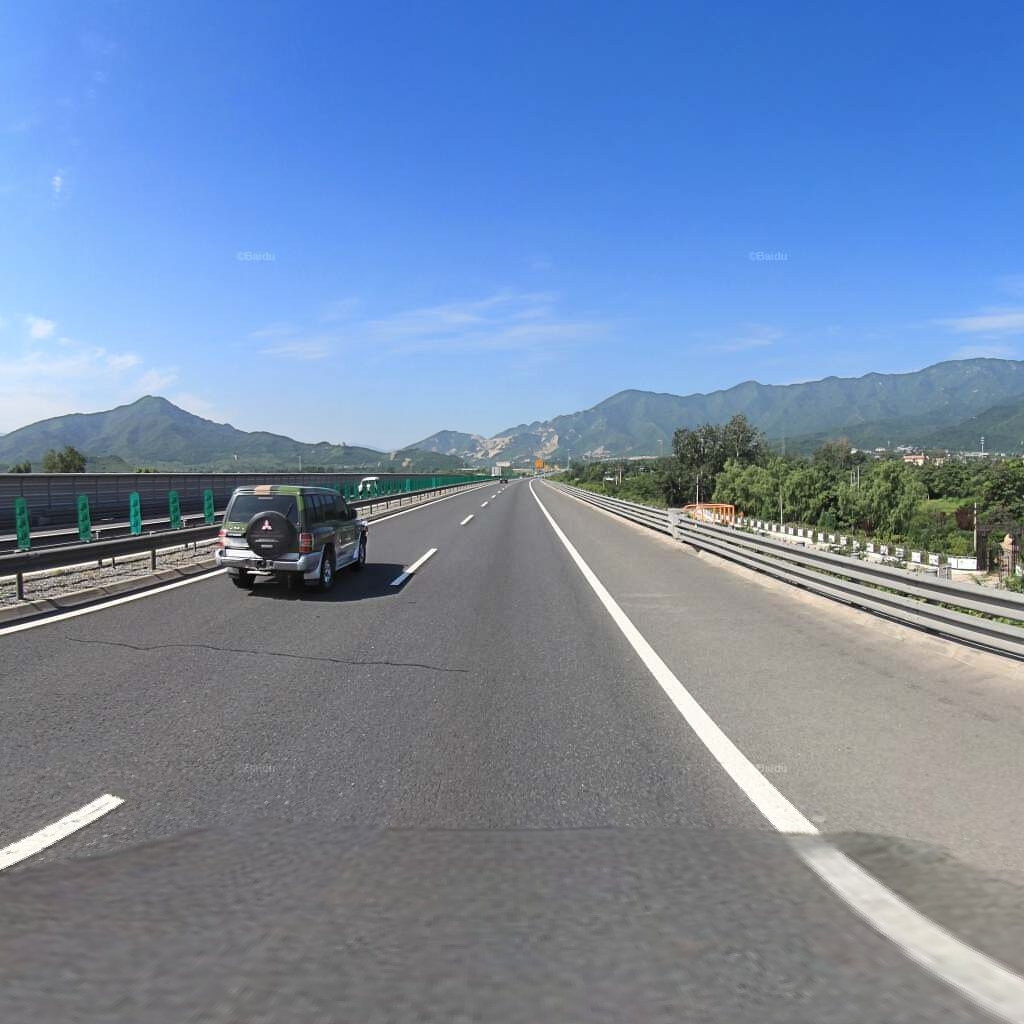
Region: Haidian
Road damage annotations: transverse patch